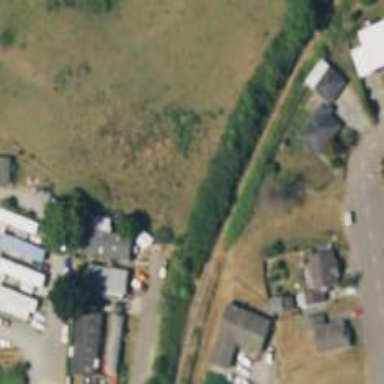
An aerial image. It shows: Disused railway.